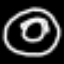
Label: donut